Field crop: maize
Growth stage: 2
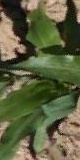
Species: maize